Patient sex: F
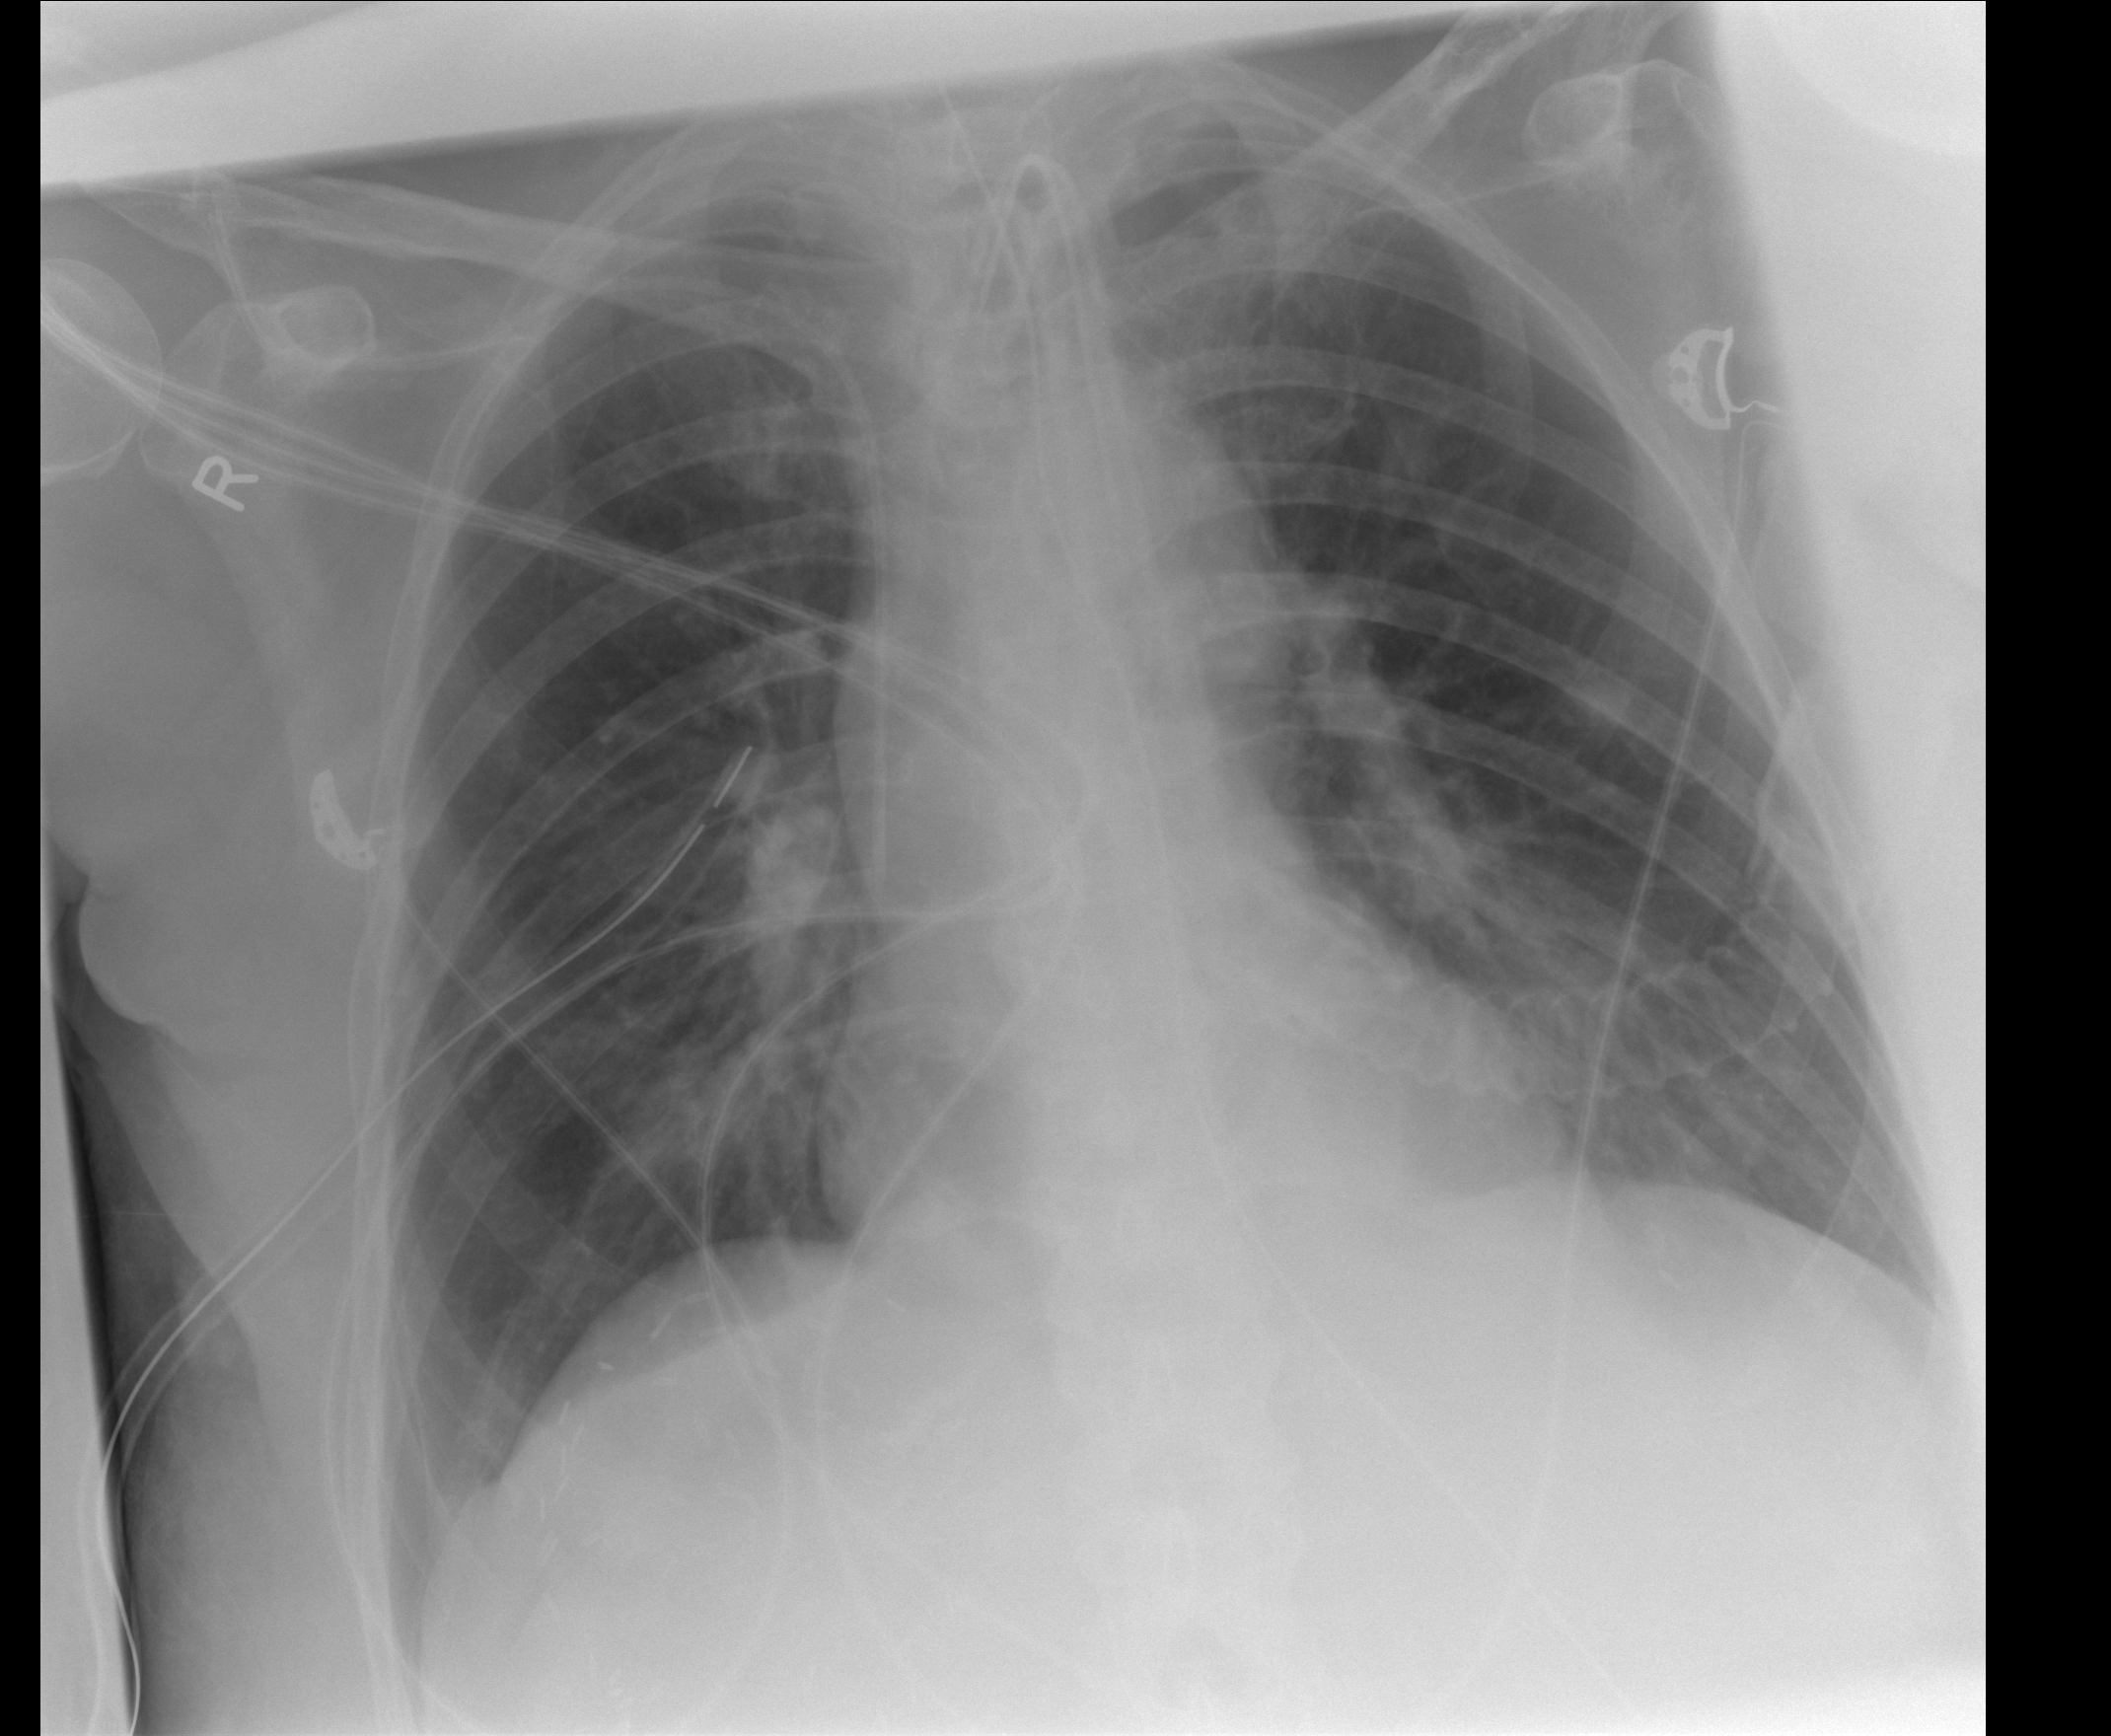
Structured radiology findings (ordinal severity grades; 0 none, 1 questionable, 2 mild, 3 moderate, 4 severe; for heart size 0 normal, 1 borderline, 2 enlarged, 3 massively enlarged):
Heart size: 0
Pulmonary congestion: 0
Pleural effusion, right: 0
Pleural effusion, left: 0
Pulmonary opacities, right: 0
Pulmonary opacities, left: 0
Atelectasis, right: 1
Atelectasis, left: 1